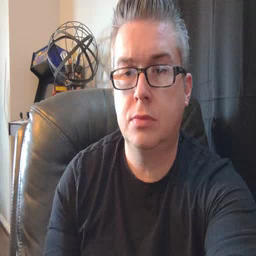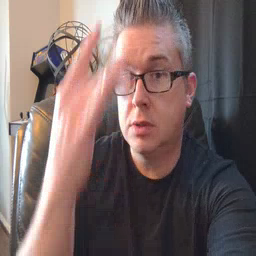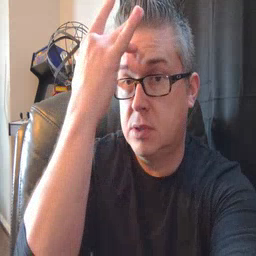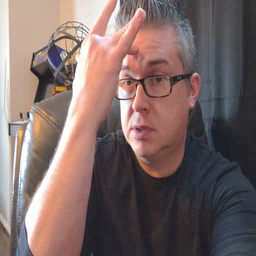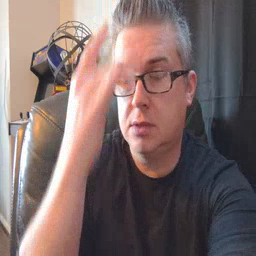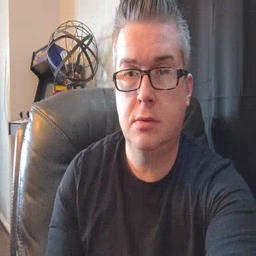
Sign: sick